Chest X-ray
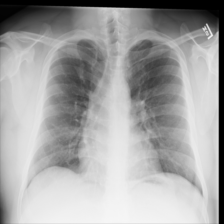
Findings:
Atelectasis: negative
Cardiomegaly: negative
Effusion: negative
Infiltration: negative
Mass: negative
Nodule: negative
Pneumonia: negative
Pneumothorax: negative
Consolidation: negative
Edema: negative
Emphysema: negative
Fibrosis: negative
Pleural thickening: negative
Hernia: negative